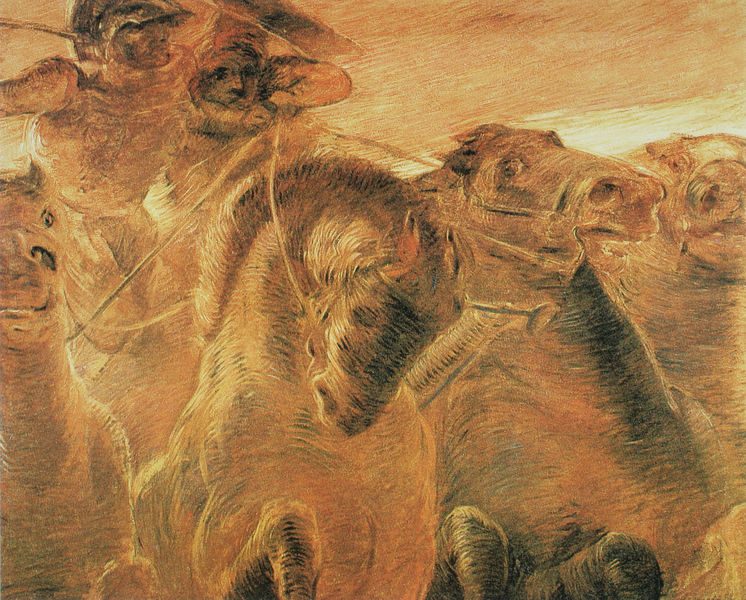
Titel: Eroika
Künstler: Gaetano Previati
Institution: Privatbesitz
Schlagwörter: gemälde, himmel, kampf, kopf, körper, mann, schatten, weiß, wolken, gelb, grün, impressionismus, menschen, ocker, bewegung, braun, grau, hell, kreide, köpfe, licht, männer, orange, pastell, schwarz, zeichnung, blick, rot, tiere, beige, malerei, gesichter, arm, augen, band, gesicht, halten, bild, wind, sonne, auge, drei, ohren, pferd, pferde, reiter, beine, hufe, mähne, ritt, schnell, zaumzeug, zügel, bein, zwei, studie, knaben, moderne, kutsche, wagen, krieg, schlacht, wild, lanze, soldaten, detail, ellenbogen, striche, flucht, vier, schild, kohle, geschirr, schraffur, radierung, schwert, waffen, soldat, dynamik, hast, hektik, rennen, kutscher, helm, ritter, rom, helme, schwarzw, springen, muskel, leder, maul, nüstern, krieger, halfter, nüster, speer, streitwagen, bänder, gespann, kruppe, zeihnung, rötel, lenker, gebiß, galopp, quadriga, wagenlenker, kamel, strichzeichnung, uni, mähen, eile, rötelzeichnung, rgelb, gallop, zügeln, vorderläufe, gleißen, quadrigea, wilde jagd, reitern, eugen, himmeel, pferde streitwagen helm lanze impressionistisch